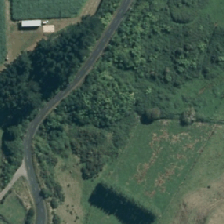
Land cover: broadleaved_indigenous_hardwood